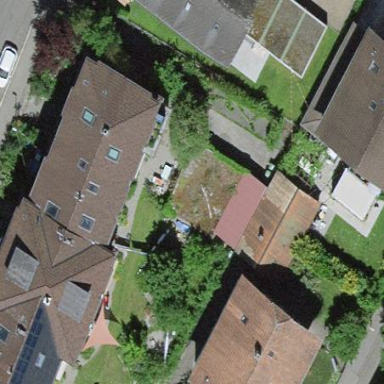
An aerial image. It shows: Garage building.